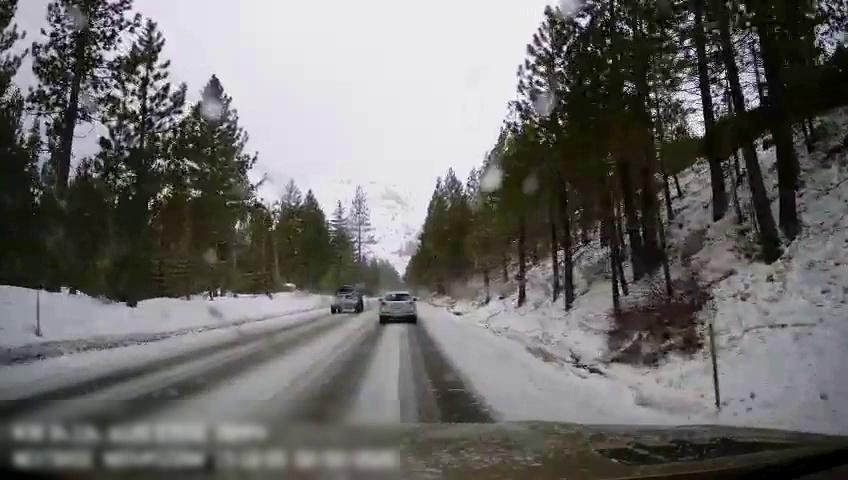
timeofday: Day
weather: Snowy
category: Drivable Space
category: Vehicles | Truck
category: Vehicles | Car